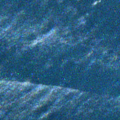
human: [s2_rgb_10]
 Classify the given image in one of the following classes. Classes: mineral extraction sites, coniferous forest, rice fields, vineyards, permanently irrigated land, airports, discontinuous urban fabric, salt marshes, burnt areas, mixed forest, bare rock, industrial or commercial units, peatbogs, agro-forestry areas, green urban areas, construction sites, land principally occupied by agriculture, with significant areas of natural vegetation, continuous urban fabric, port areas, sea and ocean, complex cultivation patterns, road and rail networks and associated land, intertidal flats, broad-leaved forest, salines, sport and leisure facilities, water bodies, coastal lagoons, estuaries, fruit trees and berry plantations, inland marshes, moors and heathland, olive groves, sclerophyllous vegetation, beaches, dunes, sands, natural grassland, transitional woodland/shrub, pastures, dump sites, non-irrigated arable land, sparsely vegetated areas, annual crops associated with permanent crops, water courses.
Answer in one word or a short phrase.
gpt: sea and ocean